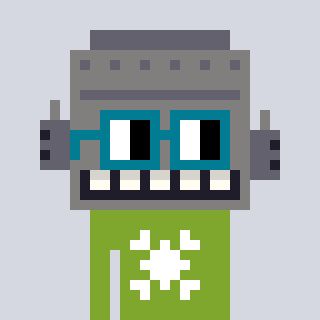
a pixel art character with square dark green glasses, a robot-shaped head and a slimegreen-colored body on a cool background